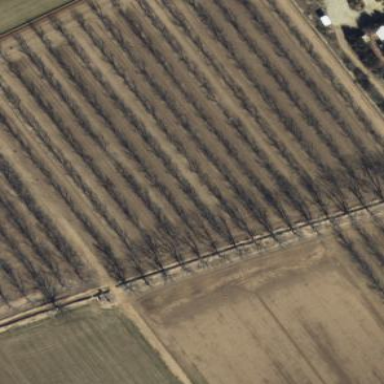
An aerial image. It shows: Orchard.